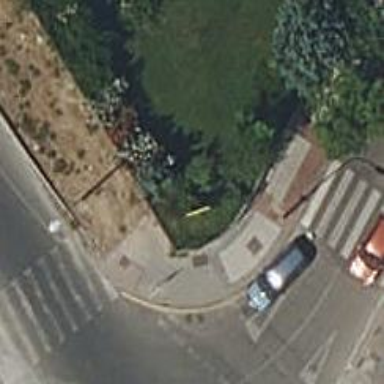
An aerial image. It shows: Kerb serving as barrier.